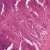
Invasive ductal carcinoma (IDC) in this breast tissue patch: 0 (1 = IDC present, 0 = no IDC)